在如图所示的几何体中，四边形$ABCD$是正方形，四边形$ADPQ$是梯形，$PD\parallel QA,\angle PDA=\dfrac{\pi}{2}$，$CD\perp$平面$ADPQ$，且$AD=PD=2QA=2$．

\noindent (1) 求证：$QB\parallel$平面$PDC$；
\noindent (2) 求$PC$与平面$PBQ$所成角的正弦值．

\vspace{0.2cm}
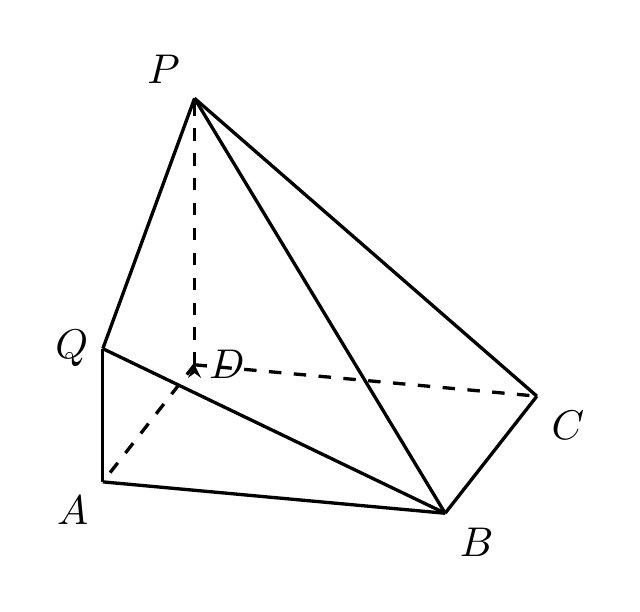
【解答】

\noindent \textbf{【答案】(1) 证明详见解析；(2) $\boldsymbol{\dfrac{\sqrt{3}}{6}}$}

\vspace{0.1cm}
\noindent \textbf{【分析】}
(1) 根据面面平行的判定定理得到平面$QAB\parallel$平面$PDC$，从而得到$QB\parallel$平面$PDC$；
(2) 以$D$为原点，$DA$，$DC$，$DP$所在的直线分别为$x$轴、$y$轴、$z$轴，建立空间直角坐标系，求出平面$PBQ$的法向量、直线$PC$的方向向量，结合向量公式求解线面角正弦值．

\vspace{0.2cm}
\noindent \textbf{【解答】(1)}
证明：因为四边形$ABCD$是正方形，所以$AB\parallel CD$，
又$AB\not\subset$平面$PDC$，$CD\subset$平面$PDC$，
所以$AB\parallel$平面$PDC$．

因为四边形$ADPQ$是梯形，所以$QA\parallel PD$，
又$QA\not\subset$平面$DCP$，$PD\subset$平面$PDC$，
所以$QA\parallel$平面$PDC$．

又$QA\cap AB=A$，$QA,AB\subset$平面$QAB$，
故平面$QAB\parallel$平面$PDC$，
又因为$QB\subset$平面$QAB$，
所以$QB\parallel$平面$PDC$．

\vspace{0.2cm}
\noindent (2)
因为$\angle PDA=\dfrac{\pi}{2}$，$CD\perp$平面$ADPQ$，$DP,DA\subset$平面$ADPQ$，
所以$CD\perp DP$，$CD\perp DA$，即$DA,DC,DP$两两垂直，
故以$D$为原点，$DA$，$DC$，$DP$所在的直线分别为$x$轴、$y$轴、$z$轴，建立空间直角坐标系如图所示：

则有$C(0,2,0)$，$P(0,0,2)$，$B(2,2,0)$，$Q(2,0,1)$，
所以
$$
\overrightarrow{PB}=(2,2,-2),\ \overrightarrow{PQ}=(2,0,-1),\ \overrightarrow{PC}=(0,2,-2),
$$

设平面$PBQ$的一个法向量为$\boldsymbol{\vec{m}}=(x,y,z)$，则有
$$
\begin{cases}
\boldsymbol{\vec{m}}\cdot\overrightarrow{PB}=2x+2y-2z=0\\
\boldsymbol{\vec{m}}\cdot\overrightarrow{PQ}=2x-z=0
\end{cases}
$$
令$x=1$，则$y=1$，$z=2$，所以$\boldsymbol{\vec{m}}=(1,1,2)$．

设$PC$与平面$PBQ$所成角为$\boldsymbol{\theta}$，则
$$
\sin\theta=\dfrac{|\overrightarrow{PC}\cdot\boldsymbol{\vec{m}}|}{|\overrightarrow{PC}|\cdot|\boldsymbol{\vec{m}}|}
=\dfrac{2}{2\sqrt{2}\times\sqrt{6}}
=\boldsymbol{\dfrac{\sqrt{3}}{6}},
$$

所以$PC$与平面$PBQ$所成角的正弦值为$\boldsymbol{\dfrac{\sqrt{3}}{6}}$．

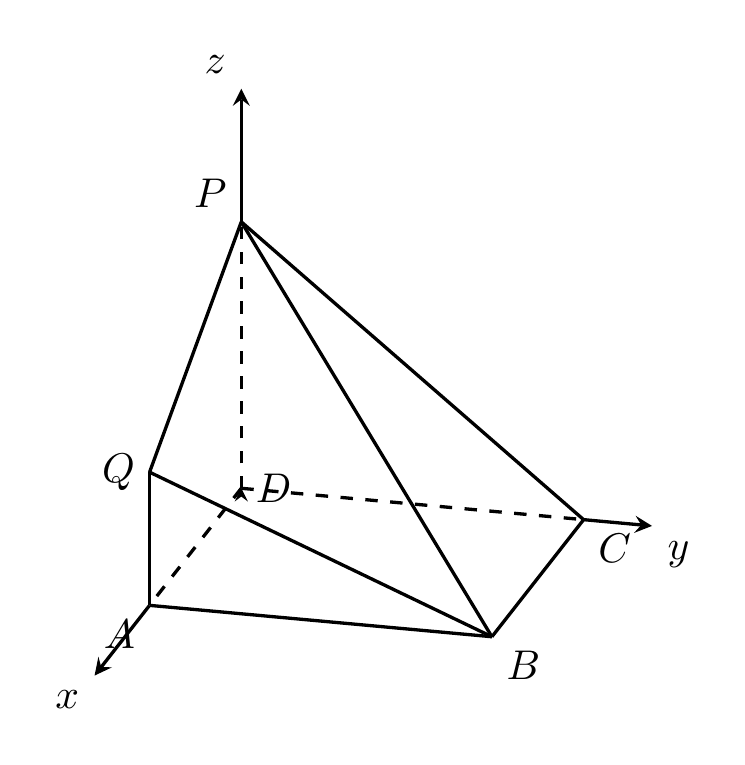